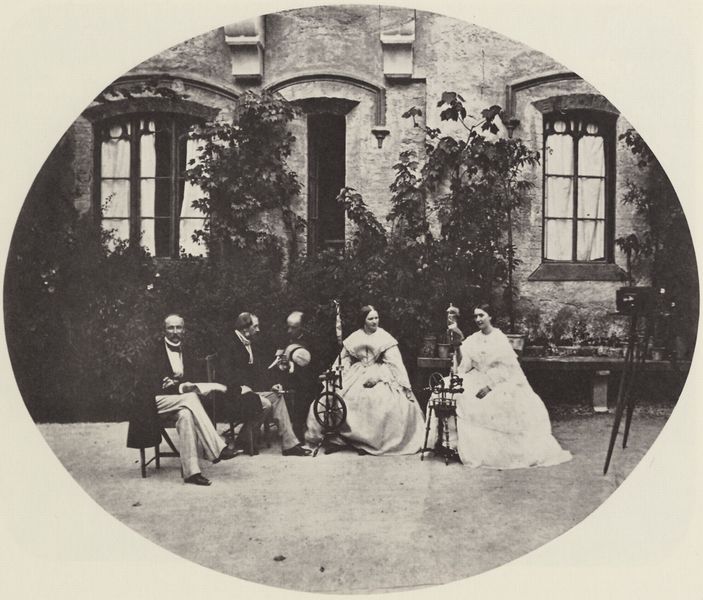
Titel: Damen und Herren im Hofe von Schloss Hohenschwangau
Künstler: Joseph Albert
Institution: Privatsammlung
Schlagwörter: blätter, dunkel, gruppe, laub, mann, schatten, weiß, bäume, frauen, menschen, mädchen, sand, sitzen, blumen, damen, elegant, fenster, frau, frisur, glas, grau, haar, hell, hintergrund, hut, hüte, jahrhundertwende, kleid, kleider, licht, männer, schwarz, stuhl, stühle, tür, gebäude, gras, haus, park, rasen, schloss, wiese, gesellschaft, herren, zylinder, alt, anzug, anzüge, hemd, wand, falten, stein, bildnis, fünf, herr, portrait, porträt, vorhang, natur, busch, büsche, sträucher, boden, reich, sitzend, adel, drei, familie, familienbildnis, instrumente, pflanze, pflanzen, scheitel, vornehm, kreis, oval, rund, garten, ranken, beine, adlig, schleppe, topf, bogen, fassade, unterhaltung, mauer, hof, platz, bank, inszenierung, frack, gardine, gardinen, jugendstil, vorhänge, drei männer, runde, zwei frauen, draussen, handarbeit, nähen, wolle, glatze, um 1900, fein, fliege, foto, fotografie, photographie, blumentöpfe, töpfe, eingang, erker, wohnhaus, burg, sprossen, münchen, glatzen, schwarzweiß, gruppenbild, photo, halbkreis, halbrund, fries, villa, verschränkt, weißß, efeu, voluten, anwesen, gutshaus, landhaus, diskussion, überschlagen, herrenhaus, ständer, konsole, fotographie, bepflanzung, format, garn, weben, steinbank, spindel, spinnen, spinnrad, fesnter, webstuhl, haustür, eiform, leibung, hecken, gestellt, garte, spinnräder, fut, baumen, sessl, eiförmig, fotoapparat, kamera, photoapparat, stativ, blumenbank, dornröschen, flachs, fotokamera, garnte, gewadn, naugothik, spinrad, statif, statiiv, webstühle, apparate, 19.jahrhundert, 4, 2, 3 männer, fotoapparate, plattenkamera